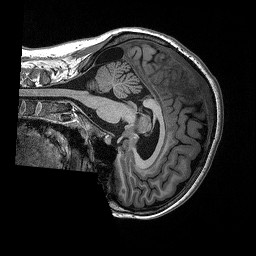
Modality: T1w
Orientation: sagittal
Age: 25
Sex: female